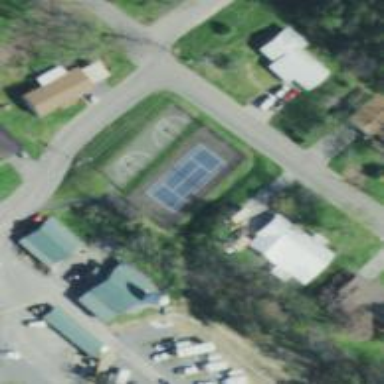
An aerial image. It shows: Tennis court on pitch.